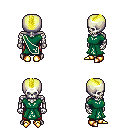
a pixel art fantasy rpg character, male body template, skeleton, sash dress, red pants, gold short mohawk hairstyle, gold boots, four views (front, back, left, right), 2x2 character sprite sheet, small pixel art, hard edges, no anti-aliasing